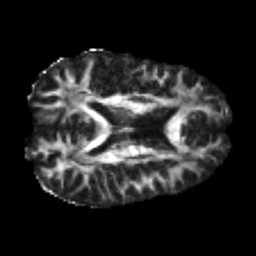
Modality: FA
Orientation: axial
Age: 30
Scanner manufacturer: philips
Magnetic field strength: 3 T
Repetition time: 8.569 s
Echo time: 0.1273 s